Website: crate-barrel
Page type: gifting
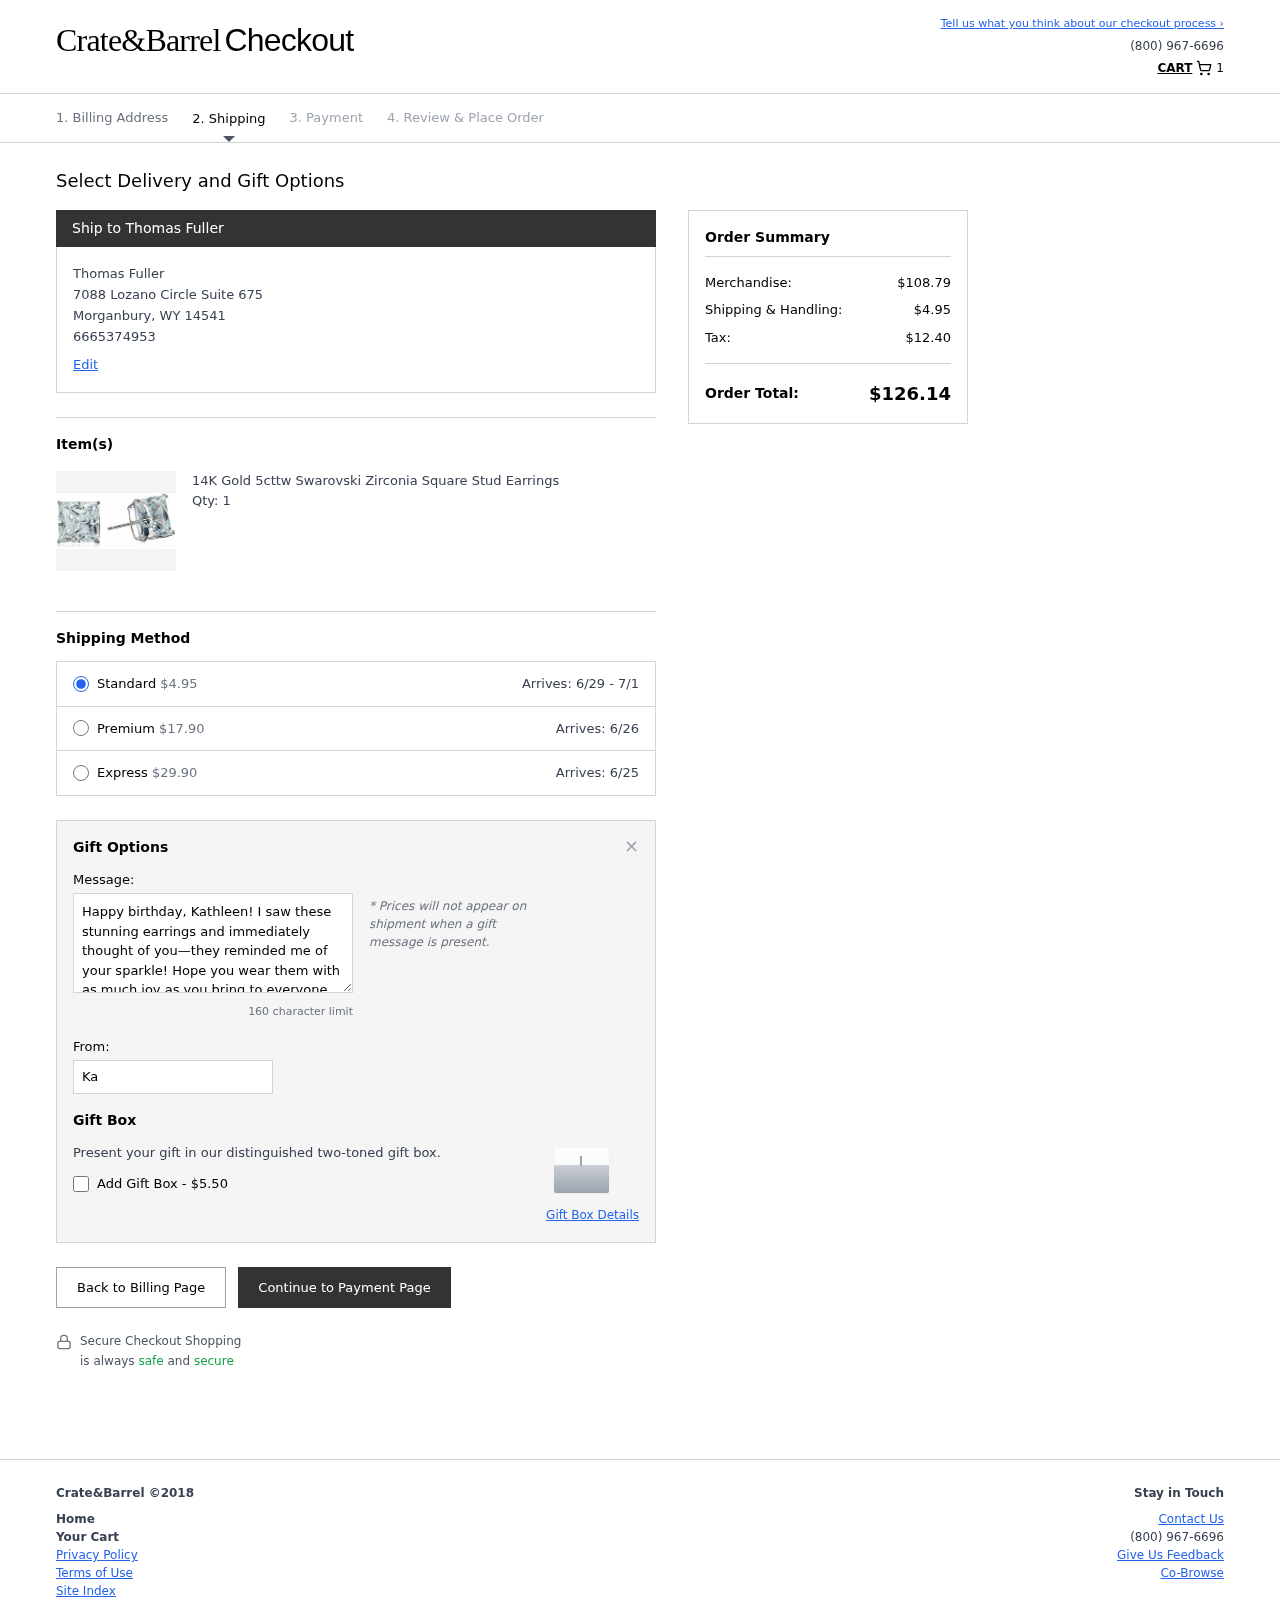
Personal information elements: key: PII_CITY
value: Morganbury
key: PII_FULLNAME
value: Thomas Fuller
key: PII_GIFT_FIRSTNAME
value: Kathleen
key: PII_GIFT_MESSAGE
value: Happy birthday, Kathleen! I saw these stunning earrings and immediately thought of you—they reminded me of your sparkle! Hope you wear them with as much joy as you bring to everyone around you.
Thomas
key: PII_PHONE
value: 6665374953
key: PII_POSTCODE
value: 14541
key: PII_STATE_ABBR
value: WY
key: PII_STREET
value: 7088 Lozano Circle Suite 675
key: PII_FULLNAME2
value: Thomas Fuller
Product elements: key: PRODUCT1_NAME
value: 14K Gold 5cttw Swarovski Zirconia Square Stud Earrings
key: PRODUCT1_QUANTITY
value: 1
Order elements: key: ORDER_NUM_ITEMS
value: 1
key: ORDER_SHIPPING_COST
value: $4.95
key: ORDER_DELIVERY_DATE_RANGE
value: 6/29 - 7/1
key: ORDER_PREMIUM_SHIPPING
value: $17.90
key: ORDER_PREMIUM_DATE
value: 6/26
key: ORDER_EXPRESS_SHIPPING
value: $29.90
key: ORDER_EXPRESS_DATE
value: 6/25
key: ORDER_SUBTOTAL
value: $108.79
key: ORDER_TAX
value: $12.40
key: ORDER_TOTAL
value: $126.14